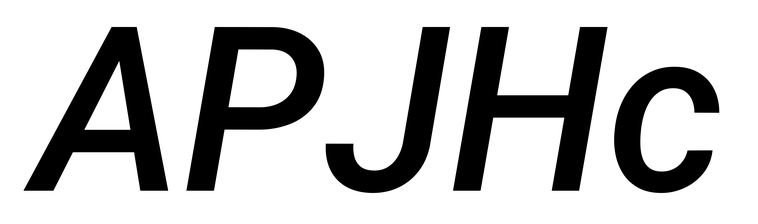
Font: Roboto-Italic_Medium_Italic